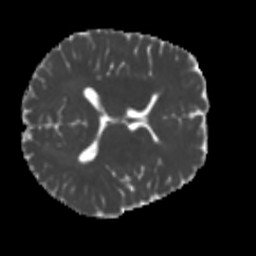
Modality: MD
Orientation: axial
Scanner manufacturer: siemens
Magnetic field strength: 3 T
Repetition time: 4 s
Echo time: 0.0594 s